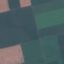
Land use / land cover class: AnnualCrop